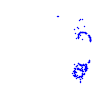
Particle: pion